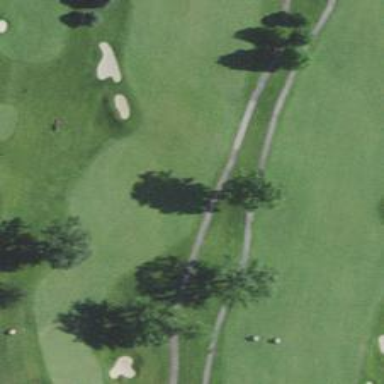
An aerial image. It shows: View of golf hole.